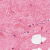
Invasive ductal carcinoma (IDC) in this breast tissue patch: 0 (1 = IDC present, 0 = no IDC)